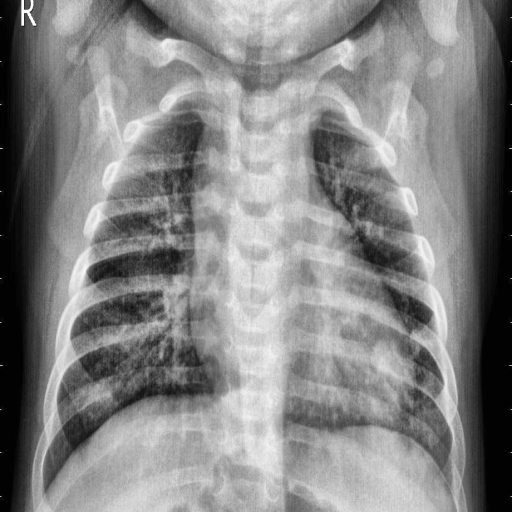
Finding: PNEUMONIA